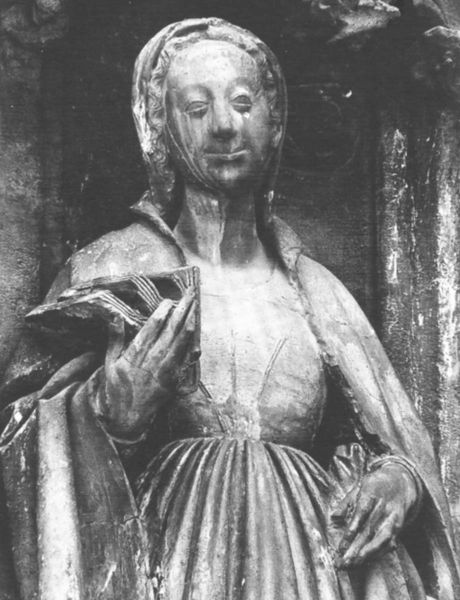
Titel: Detail des Gewändes des Taufportals, die hl. Justina
Künstler: Lorenzo Mercadante
Standort: Sevilla, Kathedrale (EU - E - Andalusien)
Schlagwörter: gestein, hand, kopf, umhang, weiß, finger, frau, grau, haar, kleid, mund, schwarz, stirn, haube, rock, alt, augen, falten, gesicht, kragen, stein, hals, hände, kirche, figur, gewand, haare, hald, traurig, skulptur, statue, lächeln, mieder, falte, bildhauerei, freude, foto, fotografie, lachen, nische, buch, dom, rathaus, seiten, meise, hammer, dekolltee, fotographie, metal, tränen, umahng, bildhauer, meissel, naumburg, meisel, r, jächeln